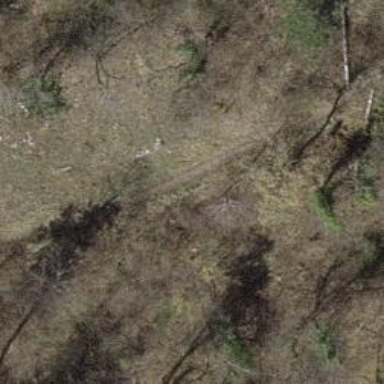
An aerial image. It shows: Unpaved path.